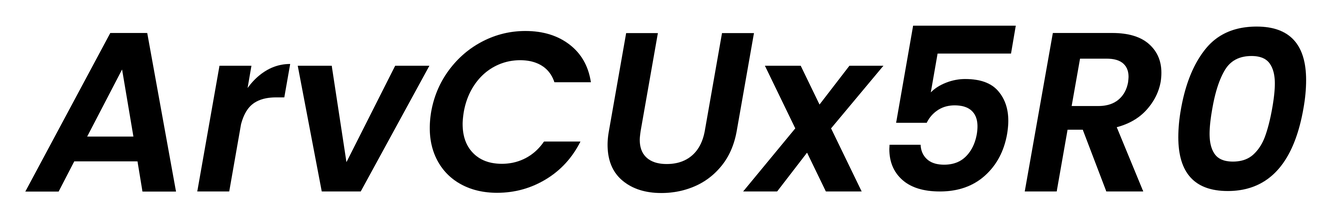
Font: Poppins-SemiBoldItalic